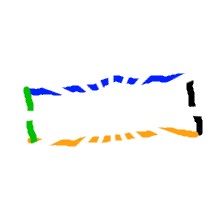
Shape: rectangle